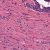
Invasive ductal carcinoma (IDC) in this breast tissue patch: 0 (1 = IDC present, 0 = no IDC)